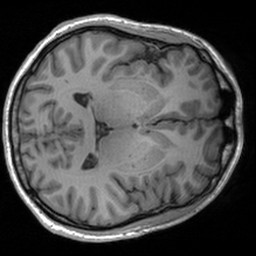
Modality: T1w
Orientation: axial
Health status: healthy
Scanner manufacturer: siemens
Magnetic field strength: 3 T
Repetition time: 1.9 s
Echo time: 0.00226 s